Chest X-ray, PA view. Patient: 29 years old, sex F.
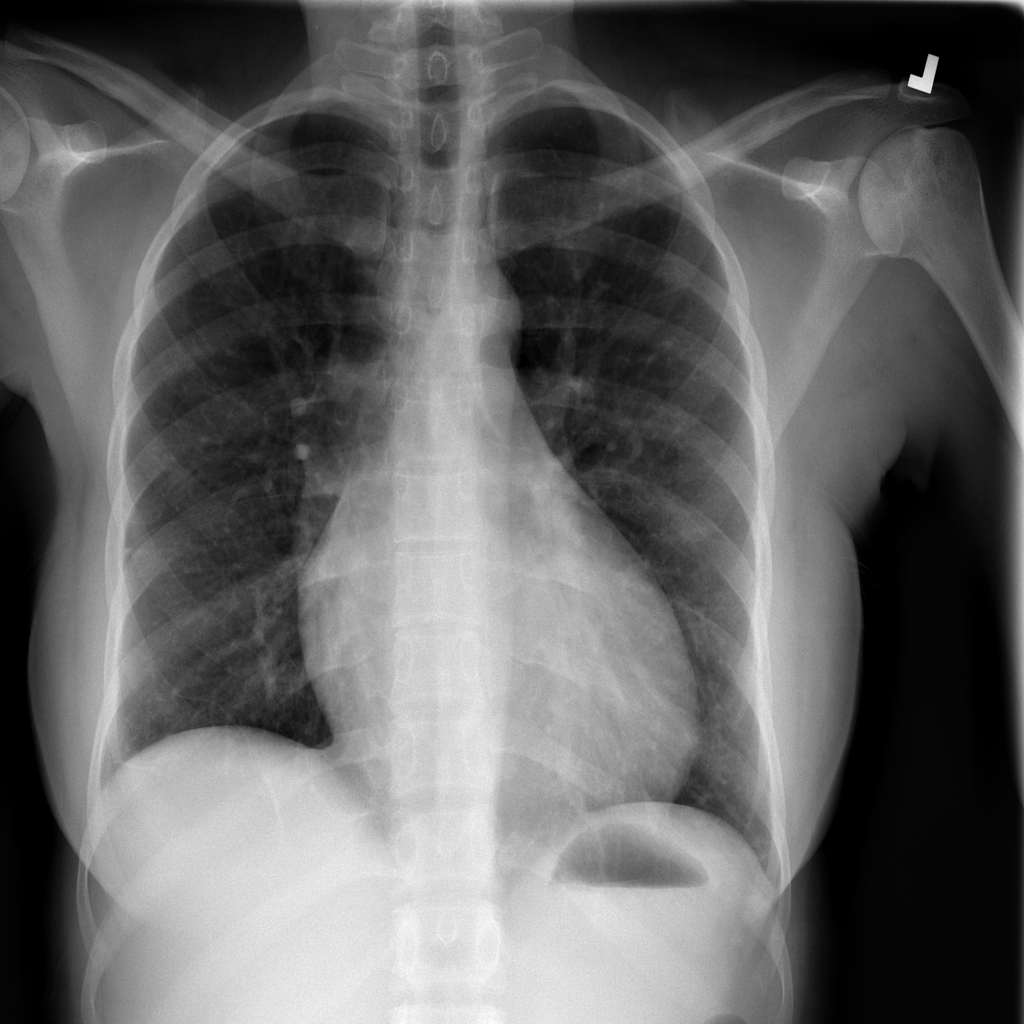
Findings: Atelectasis, Cardiomegaly